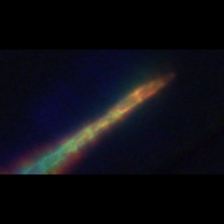
Taxon: Psuedo-nitzschia
Group: Diatoms